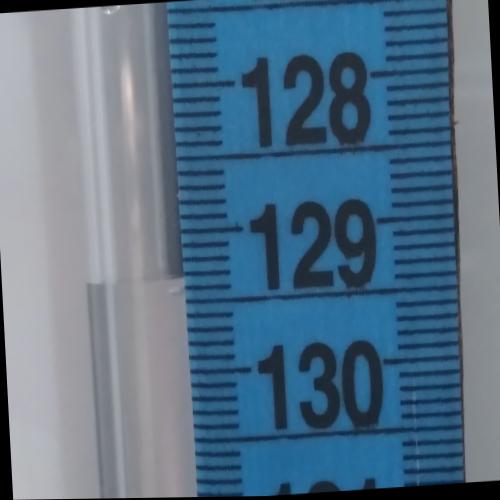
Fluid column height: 129.3 cm